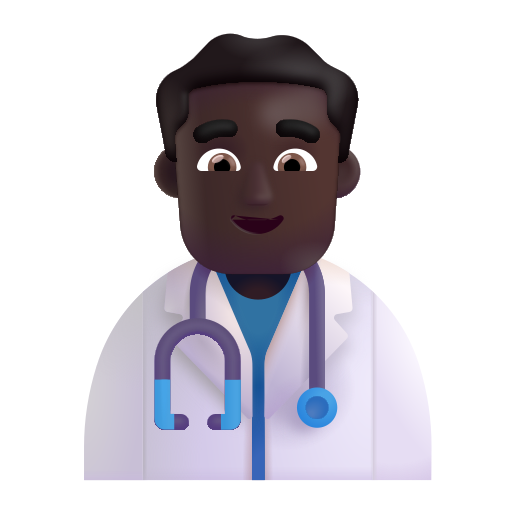
man health worker color dark